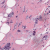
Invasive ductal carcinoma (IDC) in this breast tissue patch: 1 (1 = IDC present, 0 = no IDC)